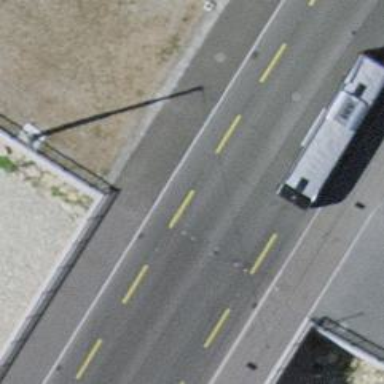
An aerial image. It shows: Trolleybus road on asphalt surface crossing bridge with trolley wires.